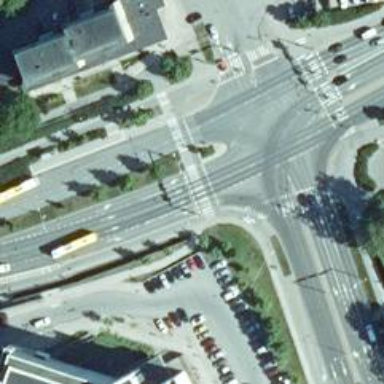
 featuring separate sidewalks and separate cycleway."